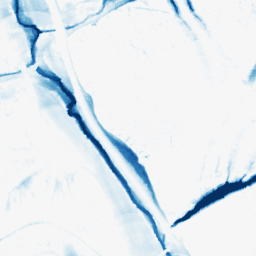
Category: morphological
Decomposition family: morphological_ellipse
Decomposition parameters: operation: closing
width: 20
height: 50
Upsampling method: sinc_hamming
Upsampling parameters: scale: 8
kernel_size: 16
Upsampling scale: 8